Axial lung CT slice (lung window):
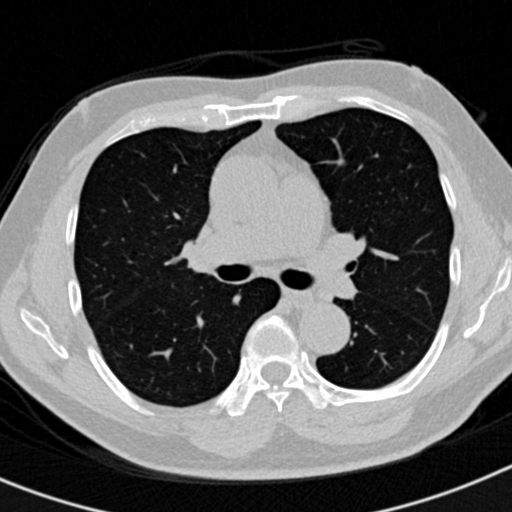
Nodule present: no